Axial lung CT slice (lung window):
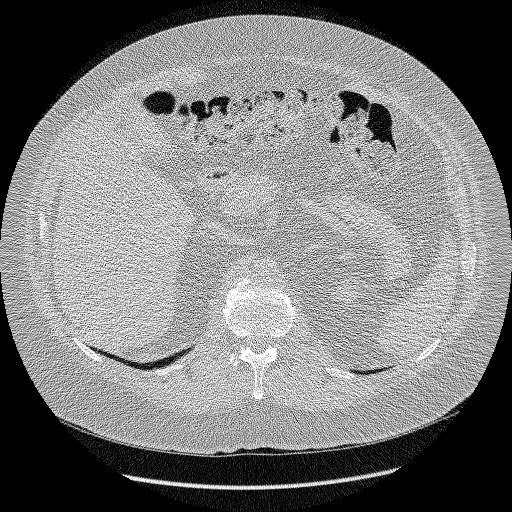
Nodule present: no